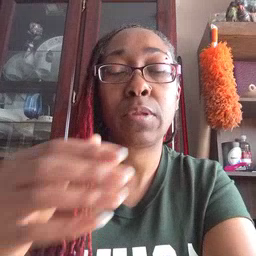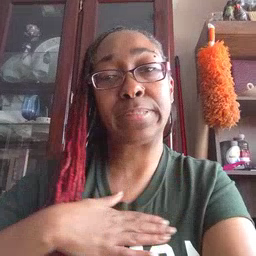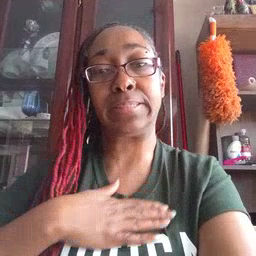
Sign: please